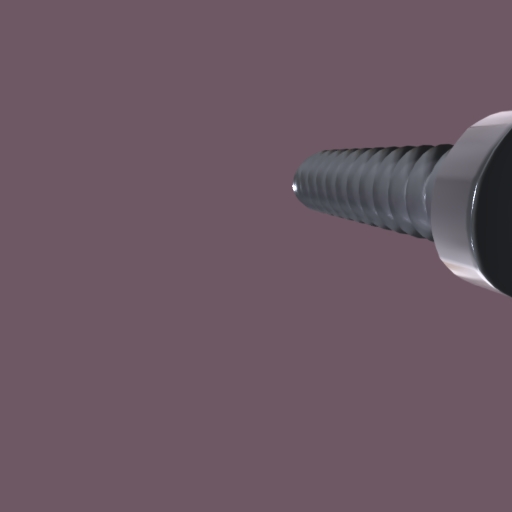
Label: screw